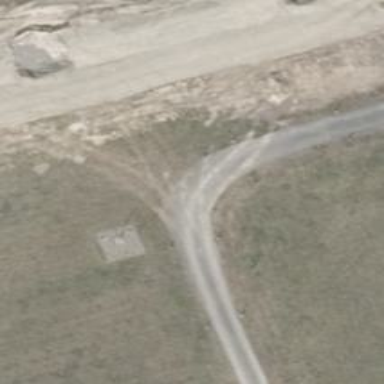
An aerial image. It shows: Asphalt service road.